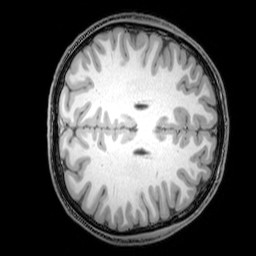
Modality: T1w
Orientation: axial
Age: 24
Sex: male
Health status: healthy
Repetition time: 0.081 s
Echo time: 0.037 s